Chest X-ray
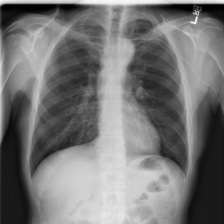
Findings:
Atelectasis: negative
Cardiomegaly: negative
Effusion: negative
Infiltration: negative
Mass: negative
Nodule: negative
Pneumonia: negative
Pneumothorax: negative
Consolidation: negative
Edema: negative
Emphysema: negative
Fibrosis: negative
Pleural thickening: negative
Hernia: negative